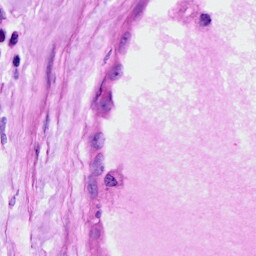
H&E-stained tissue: Ovarian